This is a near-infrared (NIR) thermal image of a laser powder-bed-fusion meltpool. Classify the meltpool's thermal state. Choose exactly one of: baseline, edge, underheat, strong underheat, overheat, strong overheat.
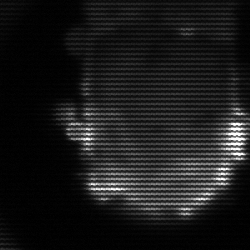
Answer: baseline